Field crop: maize
Growth stage: 2
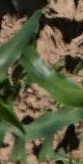
Species: maize